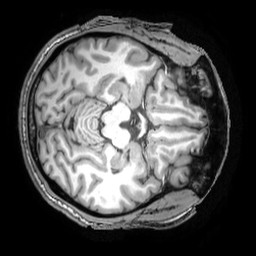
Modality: T1w
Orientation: axial
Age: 43
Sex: male
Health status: healthy
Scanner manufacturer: philips
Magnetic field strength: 3 T
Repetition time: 0.008135 s
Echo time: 0.003731 s